Interaction volume radius: 10 \u00c5
Interaction volume height: 20 \u00c5
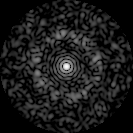
Disorder parameter: 0.8103